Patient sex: M
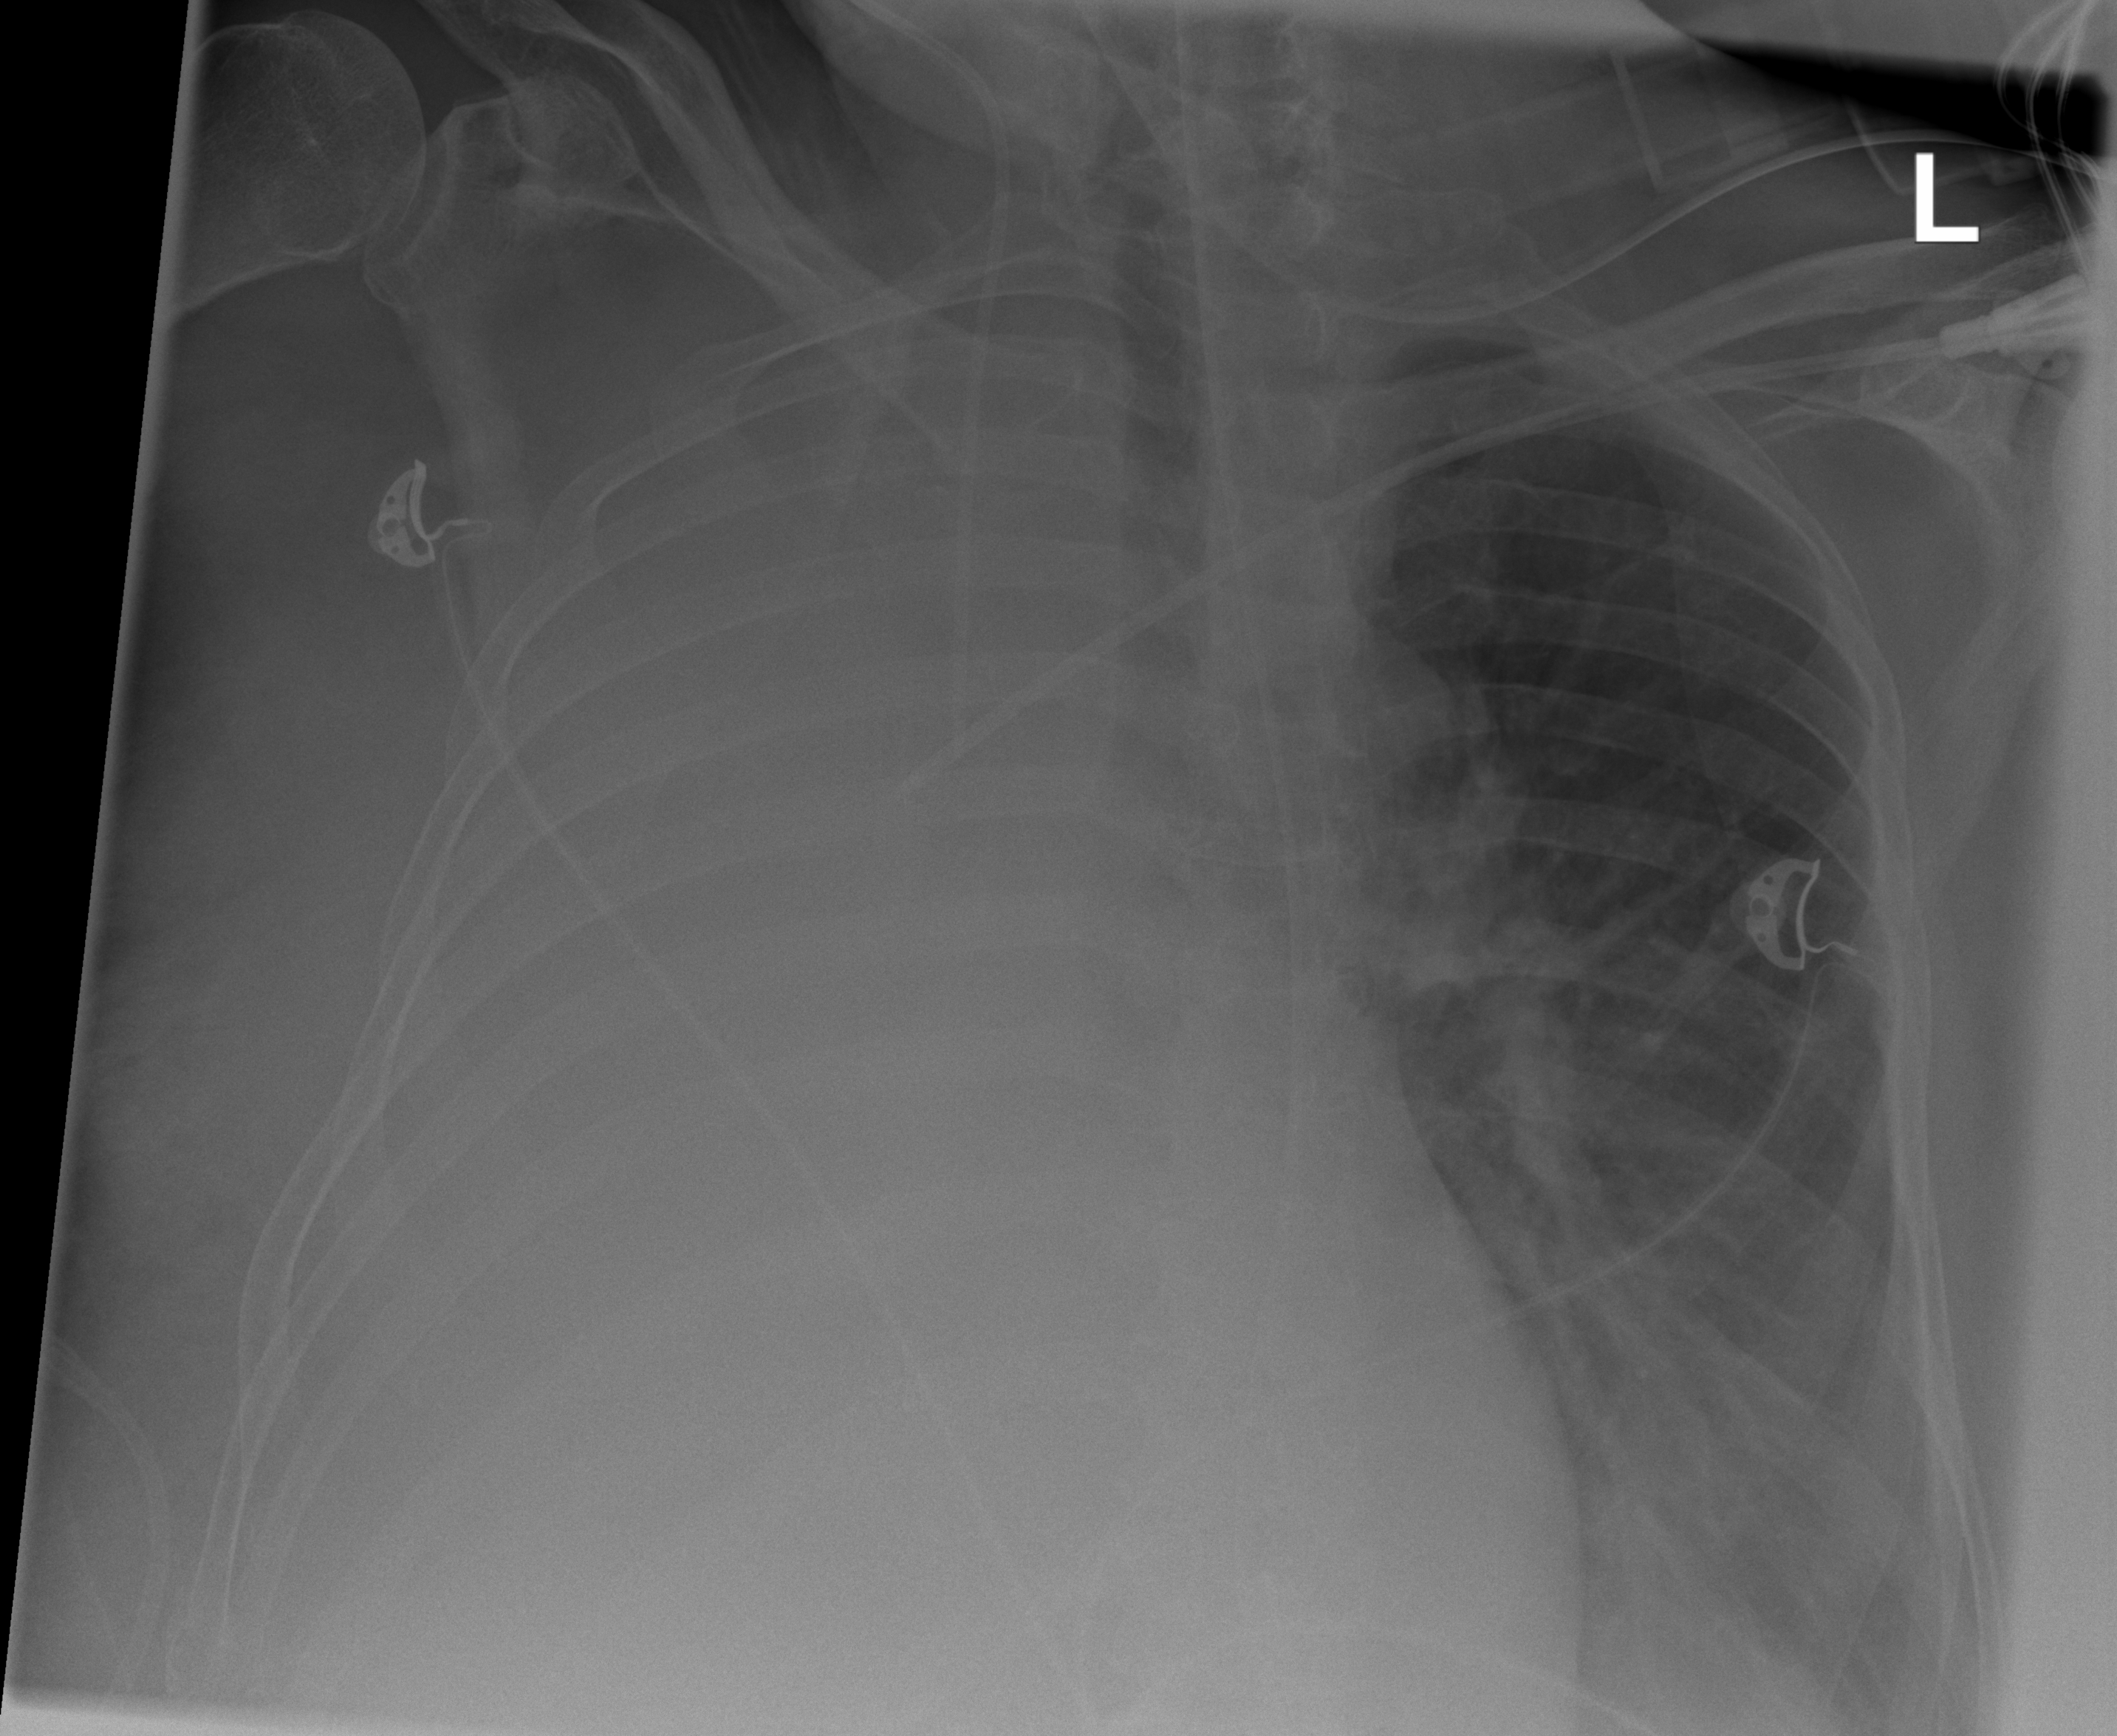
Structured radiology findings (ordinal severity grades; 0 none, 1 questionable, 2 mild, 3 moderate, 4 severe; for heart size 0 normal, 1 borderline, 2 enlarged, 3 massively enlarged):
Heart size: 1
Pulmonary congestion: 2
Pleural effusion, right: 4
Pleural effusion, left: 2
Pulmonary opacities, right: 4
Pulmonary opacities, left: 0
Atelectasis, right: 4
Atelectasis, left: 1